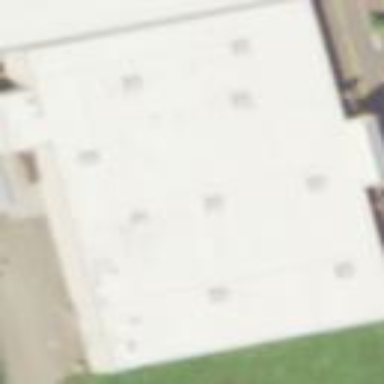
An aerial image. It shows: Building.